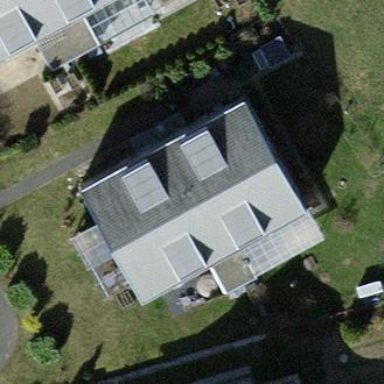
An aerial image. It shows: Terrace building.